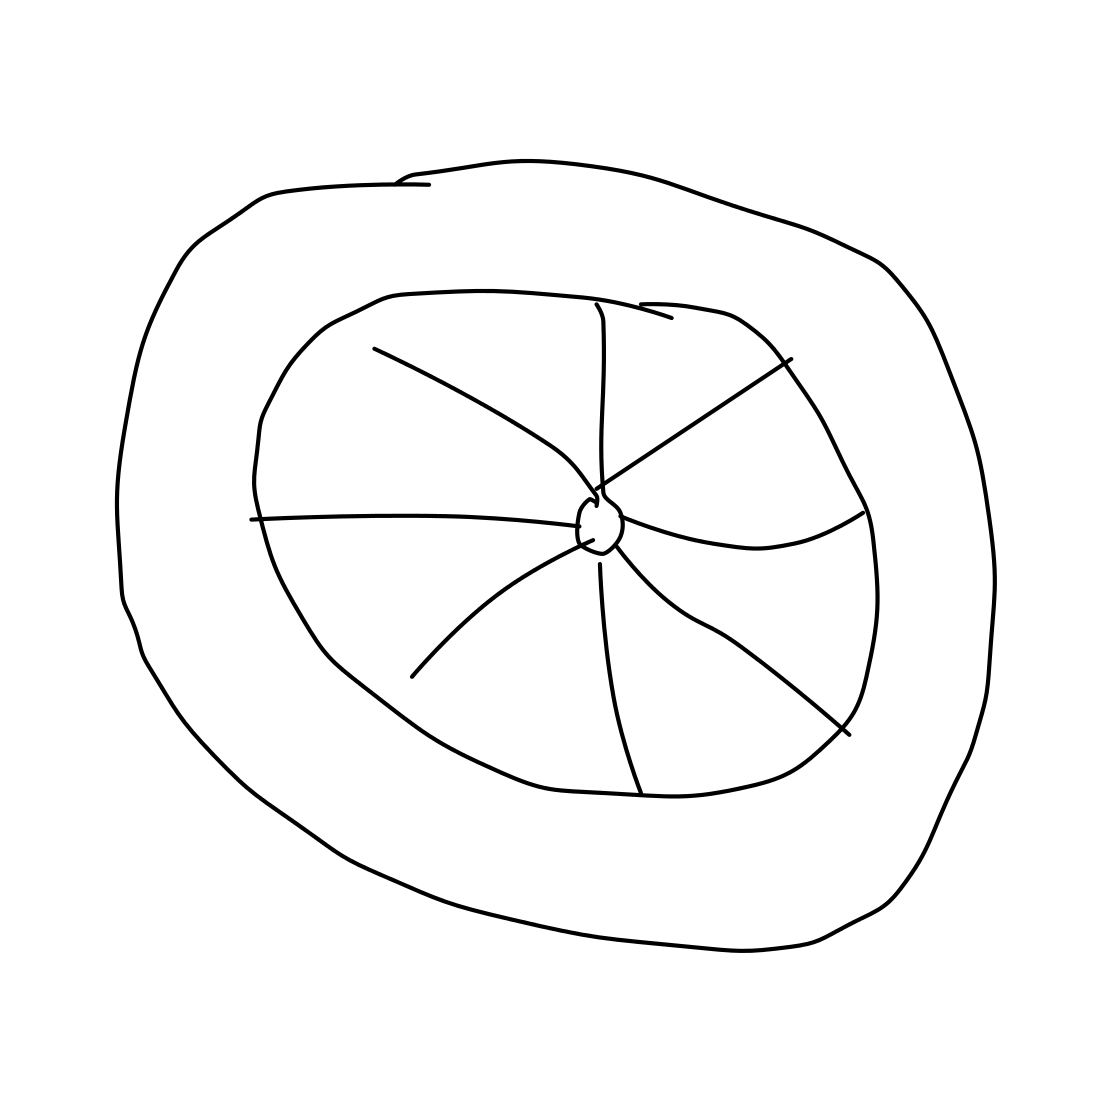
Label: tire